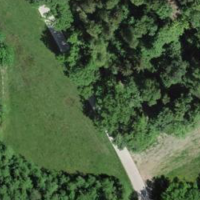
EUNIS habitat code: 25
Species observed at this site:
Primula veris
Melittis melissophyllum